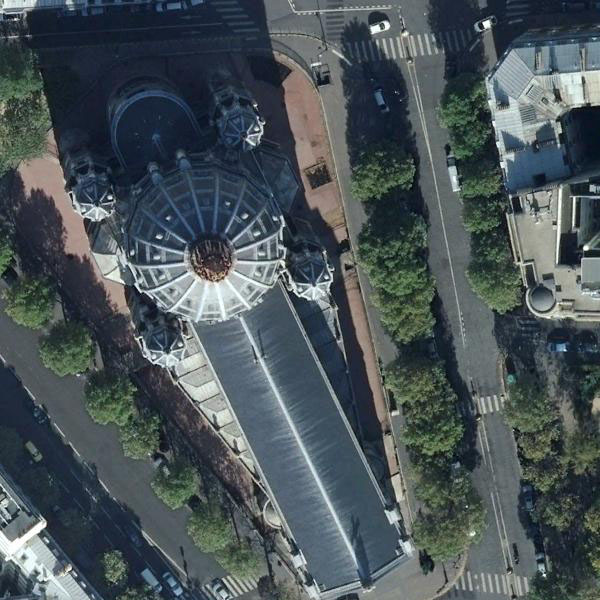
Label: Church